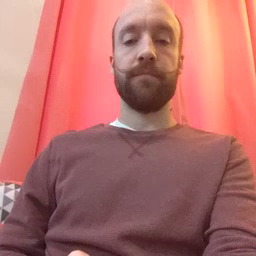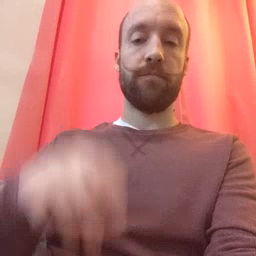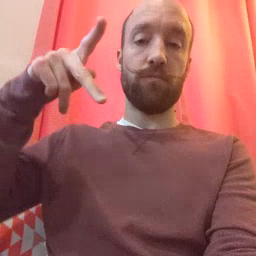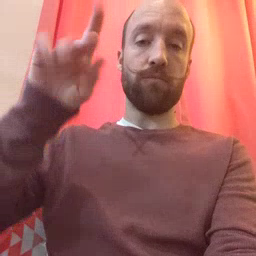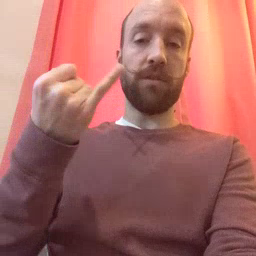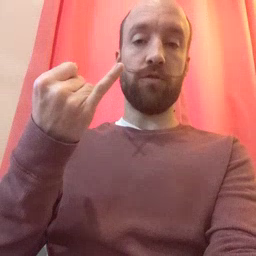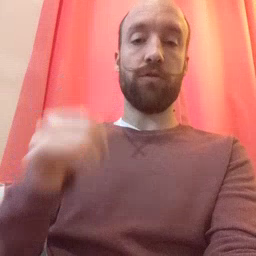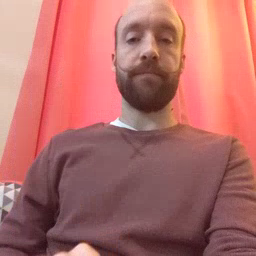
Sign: pajamas